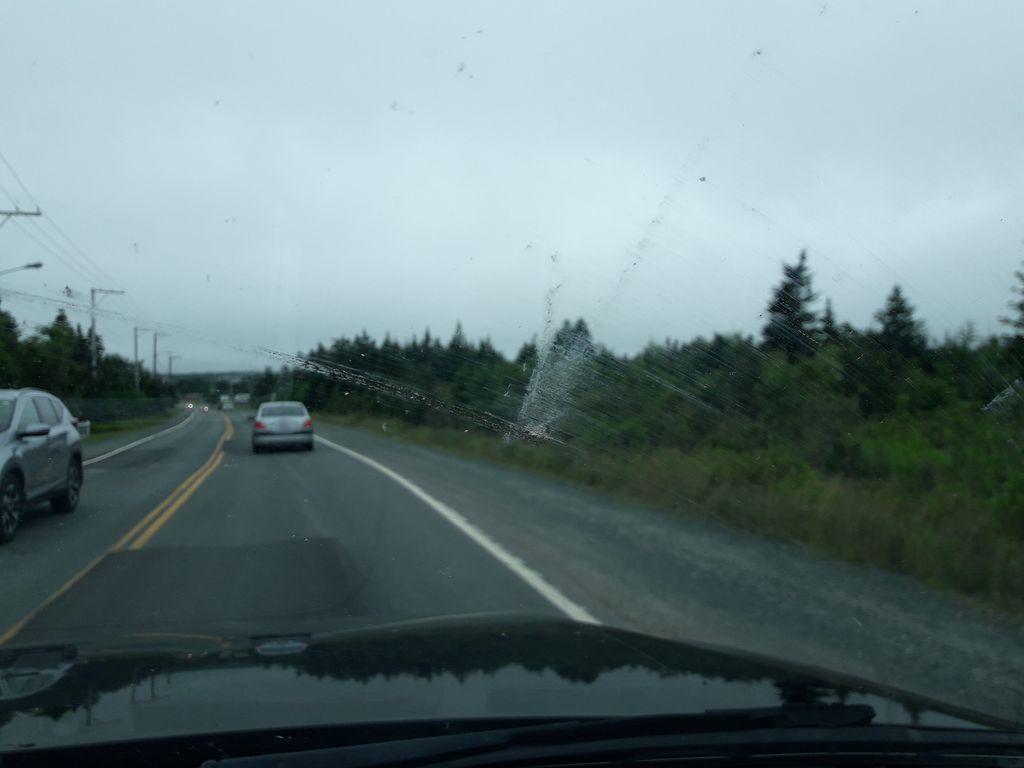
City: st_johns